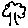
Label: tree